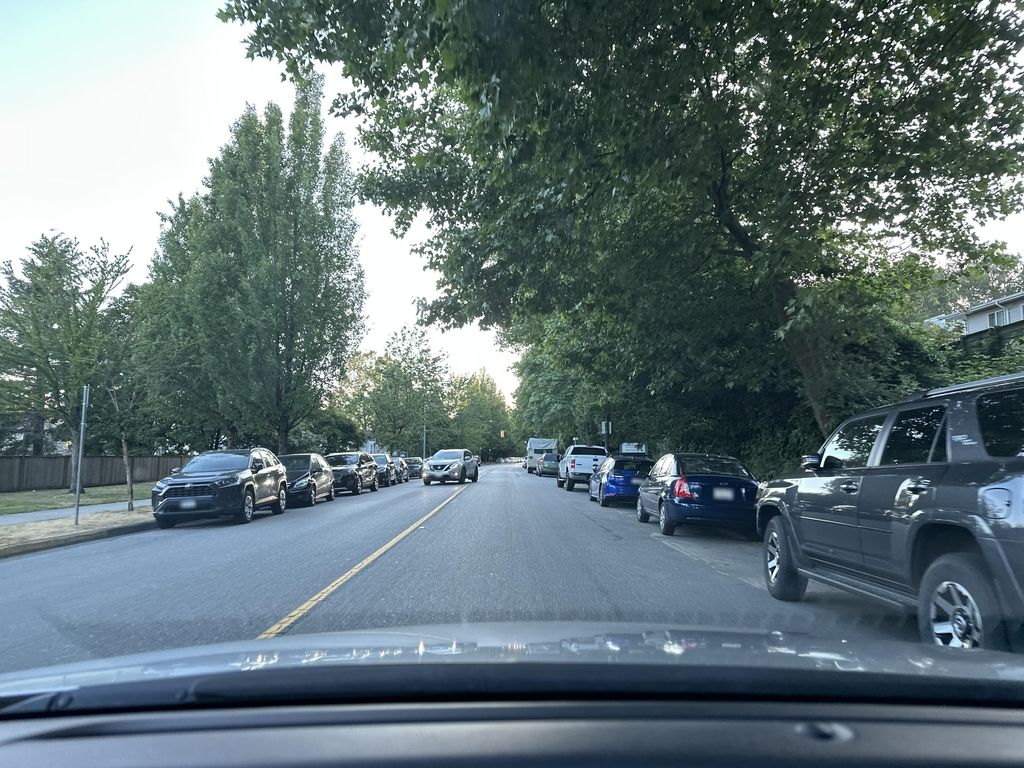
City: vancouver